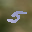
Label: 5